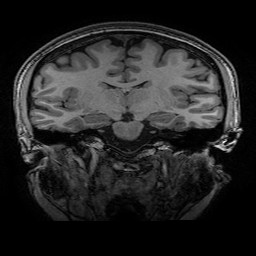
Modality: T1w
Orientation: sagittal
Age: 20
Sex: female
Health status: healthy
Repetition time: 2.53 s
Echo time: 0.0034 s